Question: This code uses <URL>, but gives the wrong area of a polygon by the formula:

'''
def defineArea(xCoords, yCoords):
i = 0
sum = 0
for i in xrange(len(xCoords) - 1):
result = (xCoords[i] - xCoords[i+1])*(yCoords[i]+ yCoords[i+1])
i +=1
sum = 0.5*(sum + result)
print "Total 2D area is: ", sum*
'''
What I am doing wrong?
How do I calculate the area of polygon by Simpson's rule using only coordinates?
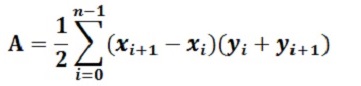
Answer: Don't do 'sum = 0.5*(sum + result)' inside the loop. Also, you don't need the 'sum' variable at all once it's outside the loop. Just do 'result = 0.5 * result' after the loop is complete, then print 'result'.
You also need to switch the order of 'xCoords[i]' and 'xCoords[i+1]'.